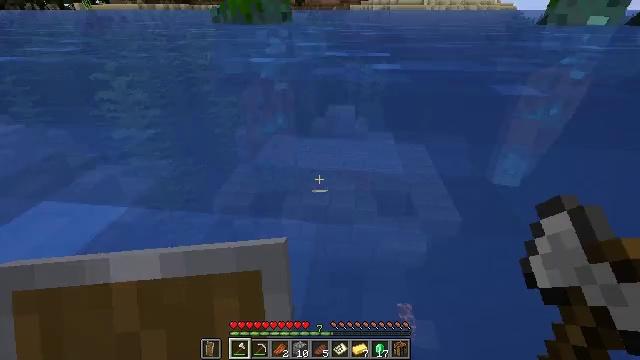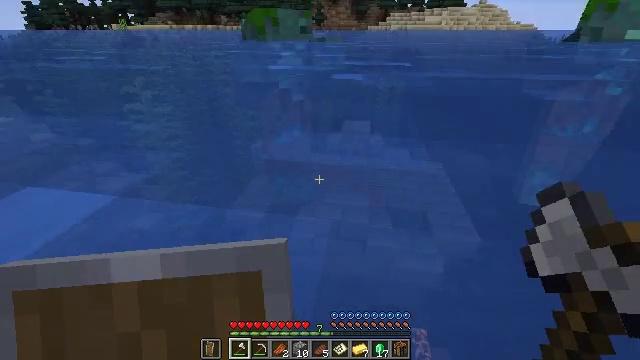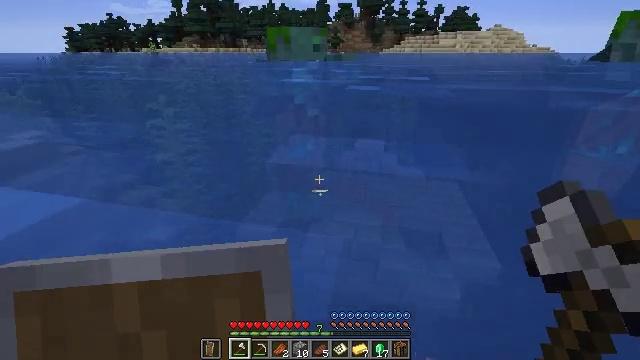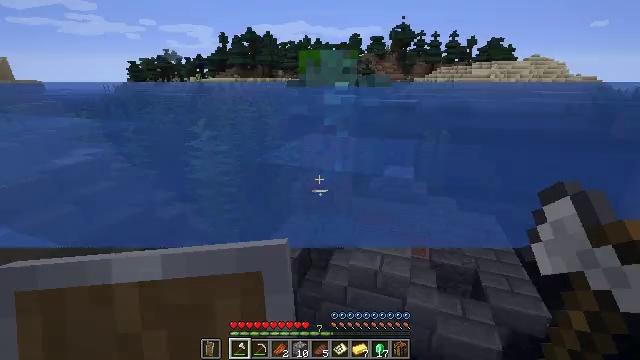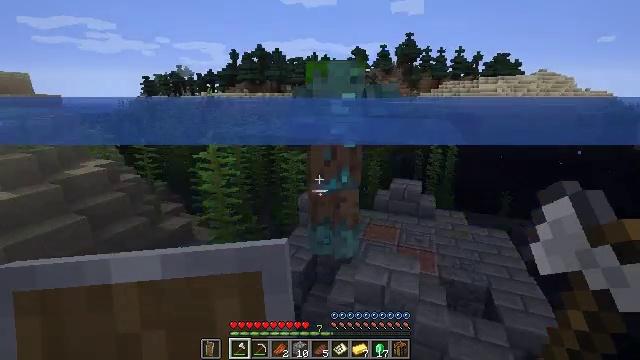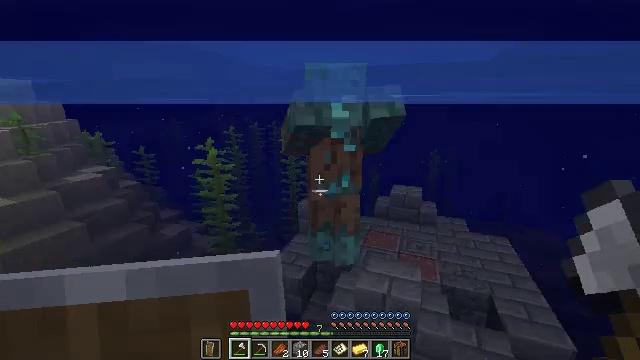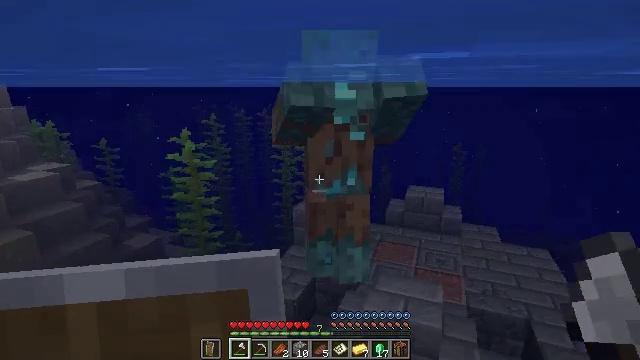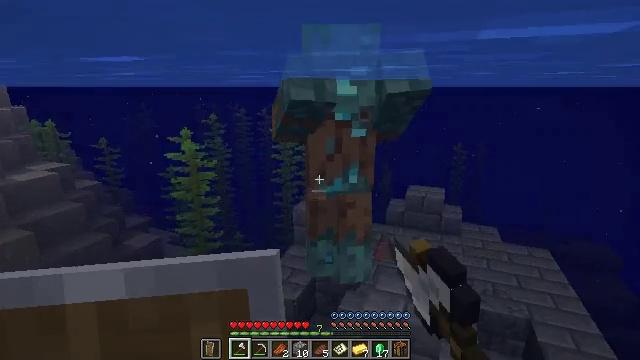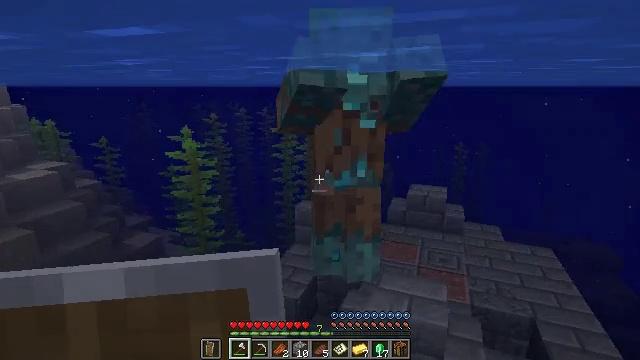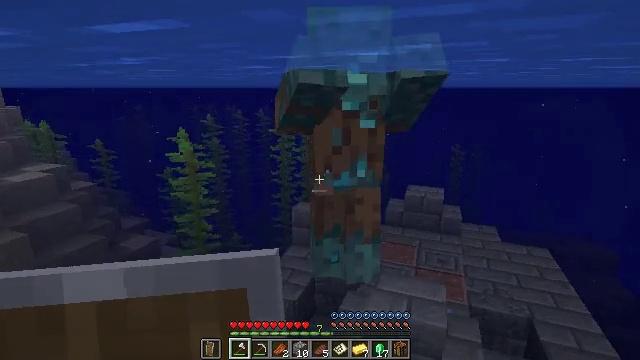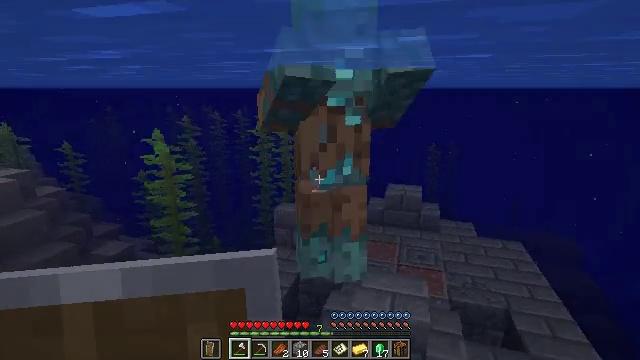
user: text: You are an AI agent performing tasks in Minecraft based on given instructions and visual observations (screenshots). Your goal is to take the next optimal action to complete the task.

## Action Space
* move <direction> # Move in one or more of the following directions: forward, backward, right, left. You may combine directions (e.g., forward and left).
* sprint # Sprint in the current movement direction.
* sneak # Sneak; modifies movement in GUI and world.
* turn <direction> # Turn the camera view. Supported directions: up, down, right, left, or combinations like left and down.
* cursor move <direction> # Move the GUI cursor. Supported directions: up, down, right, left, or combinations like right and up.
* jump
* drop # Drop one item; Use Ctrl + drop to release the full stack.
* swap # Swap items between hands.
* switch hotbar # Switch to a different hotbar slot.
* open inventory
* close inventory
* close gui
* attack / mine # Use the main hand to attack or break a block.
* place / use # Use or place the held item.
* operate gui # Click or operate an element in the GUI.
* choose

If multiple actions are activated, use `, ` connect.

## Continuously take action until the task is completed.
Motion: motion action
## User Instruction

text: Combat the drowned.
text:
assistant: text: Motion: move forward, turn left and up
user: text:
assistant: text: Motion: move forward, turn left and up
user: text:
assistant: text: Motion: move forward, turn left and up
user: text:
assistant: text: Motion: turn left and up
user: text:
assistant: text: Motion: turn up
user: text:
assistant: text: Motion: attack / mine
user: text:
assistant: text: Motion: move left, attack / mine
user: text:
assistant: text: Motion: move left, attack / mine
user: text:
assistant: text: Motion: move left, attack / mine
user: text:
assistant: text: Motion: move left, turn right
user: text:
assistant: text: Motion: no_op